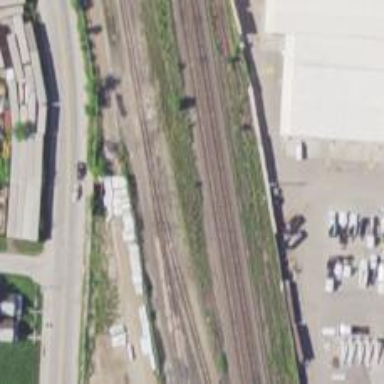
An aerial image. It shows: Rail spur service.